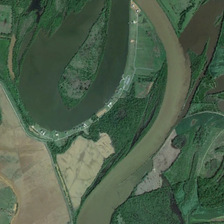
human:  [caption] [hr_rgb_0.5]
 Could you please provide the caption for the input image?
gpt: many green plants are in two sides of a curved river .

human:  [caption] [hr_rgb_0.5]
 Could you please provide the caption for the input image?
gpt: many green plants are in two sides of a curved river .

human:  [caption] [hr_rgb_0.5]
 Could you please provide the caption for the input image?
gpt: many green plants are in two sides of a curved river .

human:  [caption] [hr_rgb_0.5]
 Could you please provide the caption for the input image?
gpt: many green plants are in two sides of a curved river .

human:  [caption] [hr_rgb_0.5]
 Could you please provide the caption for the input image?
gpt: many green plants are in two sides of a curved river .